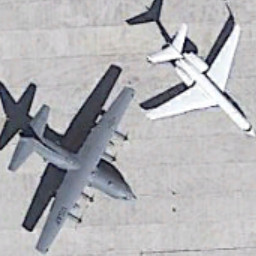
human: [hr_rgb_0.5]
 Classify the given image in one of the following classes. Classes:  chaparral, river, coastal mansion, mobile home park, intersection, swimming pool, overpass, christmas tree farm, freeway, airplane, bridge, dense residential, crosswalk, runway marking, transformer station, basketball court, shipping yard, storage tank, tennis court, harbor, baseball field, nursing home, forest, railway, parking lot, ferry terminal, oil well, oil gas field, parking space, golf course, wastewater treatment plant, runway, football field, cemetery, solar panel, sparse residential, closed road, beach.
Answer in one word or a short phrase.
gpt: airplane